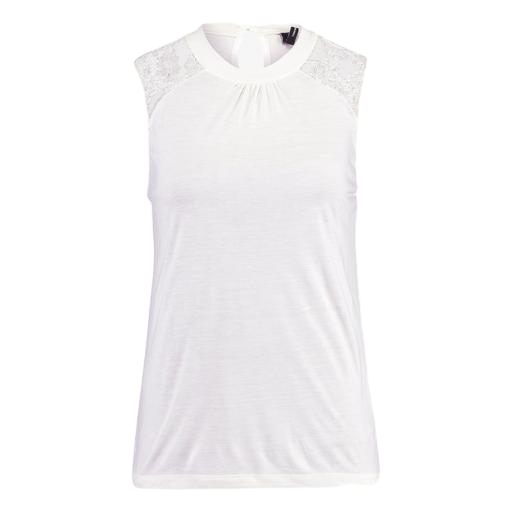
white lace yoke tank, white lace muscle t-shirt, lace-yoke t-shirt, white background